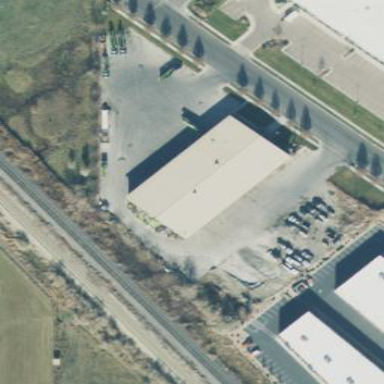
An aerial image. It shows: Commercial building.